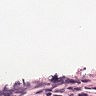
Metastatic tissue present: no